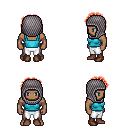
a pixel art fantasy rpg character, male body template, human, dark skin, teal pirate shirt, white pants, red curly afro hairstyle, chain hood, brown shoes, four views (front, back, left, right), 2x2 character sprite sheet, small pixel art, hard edges, no anti-aliasing